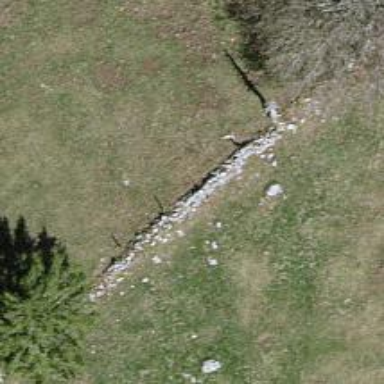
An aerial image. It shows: Wall is shown in the image.